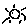
Label: sun